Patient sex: M
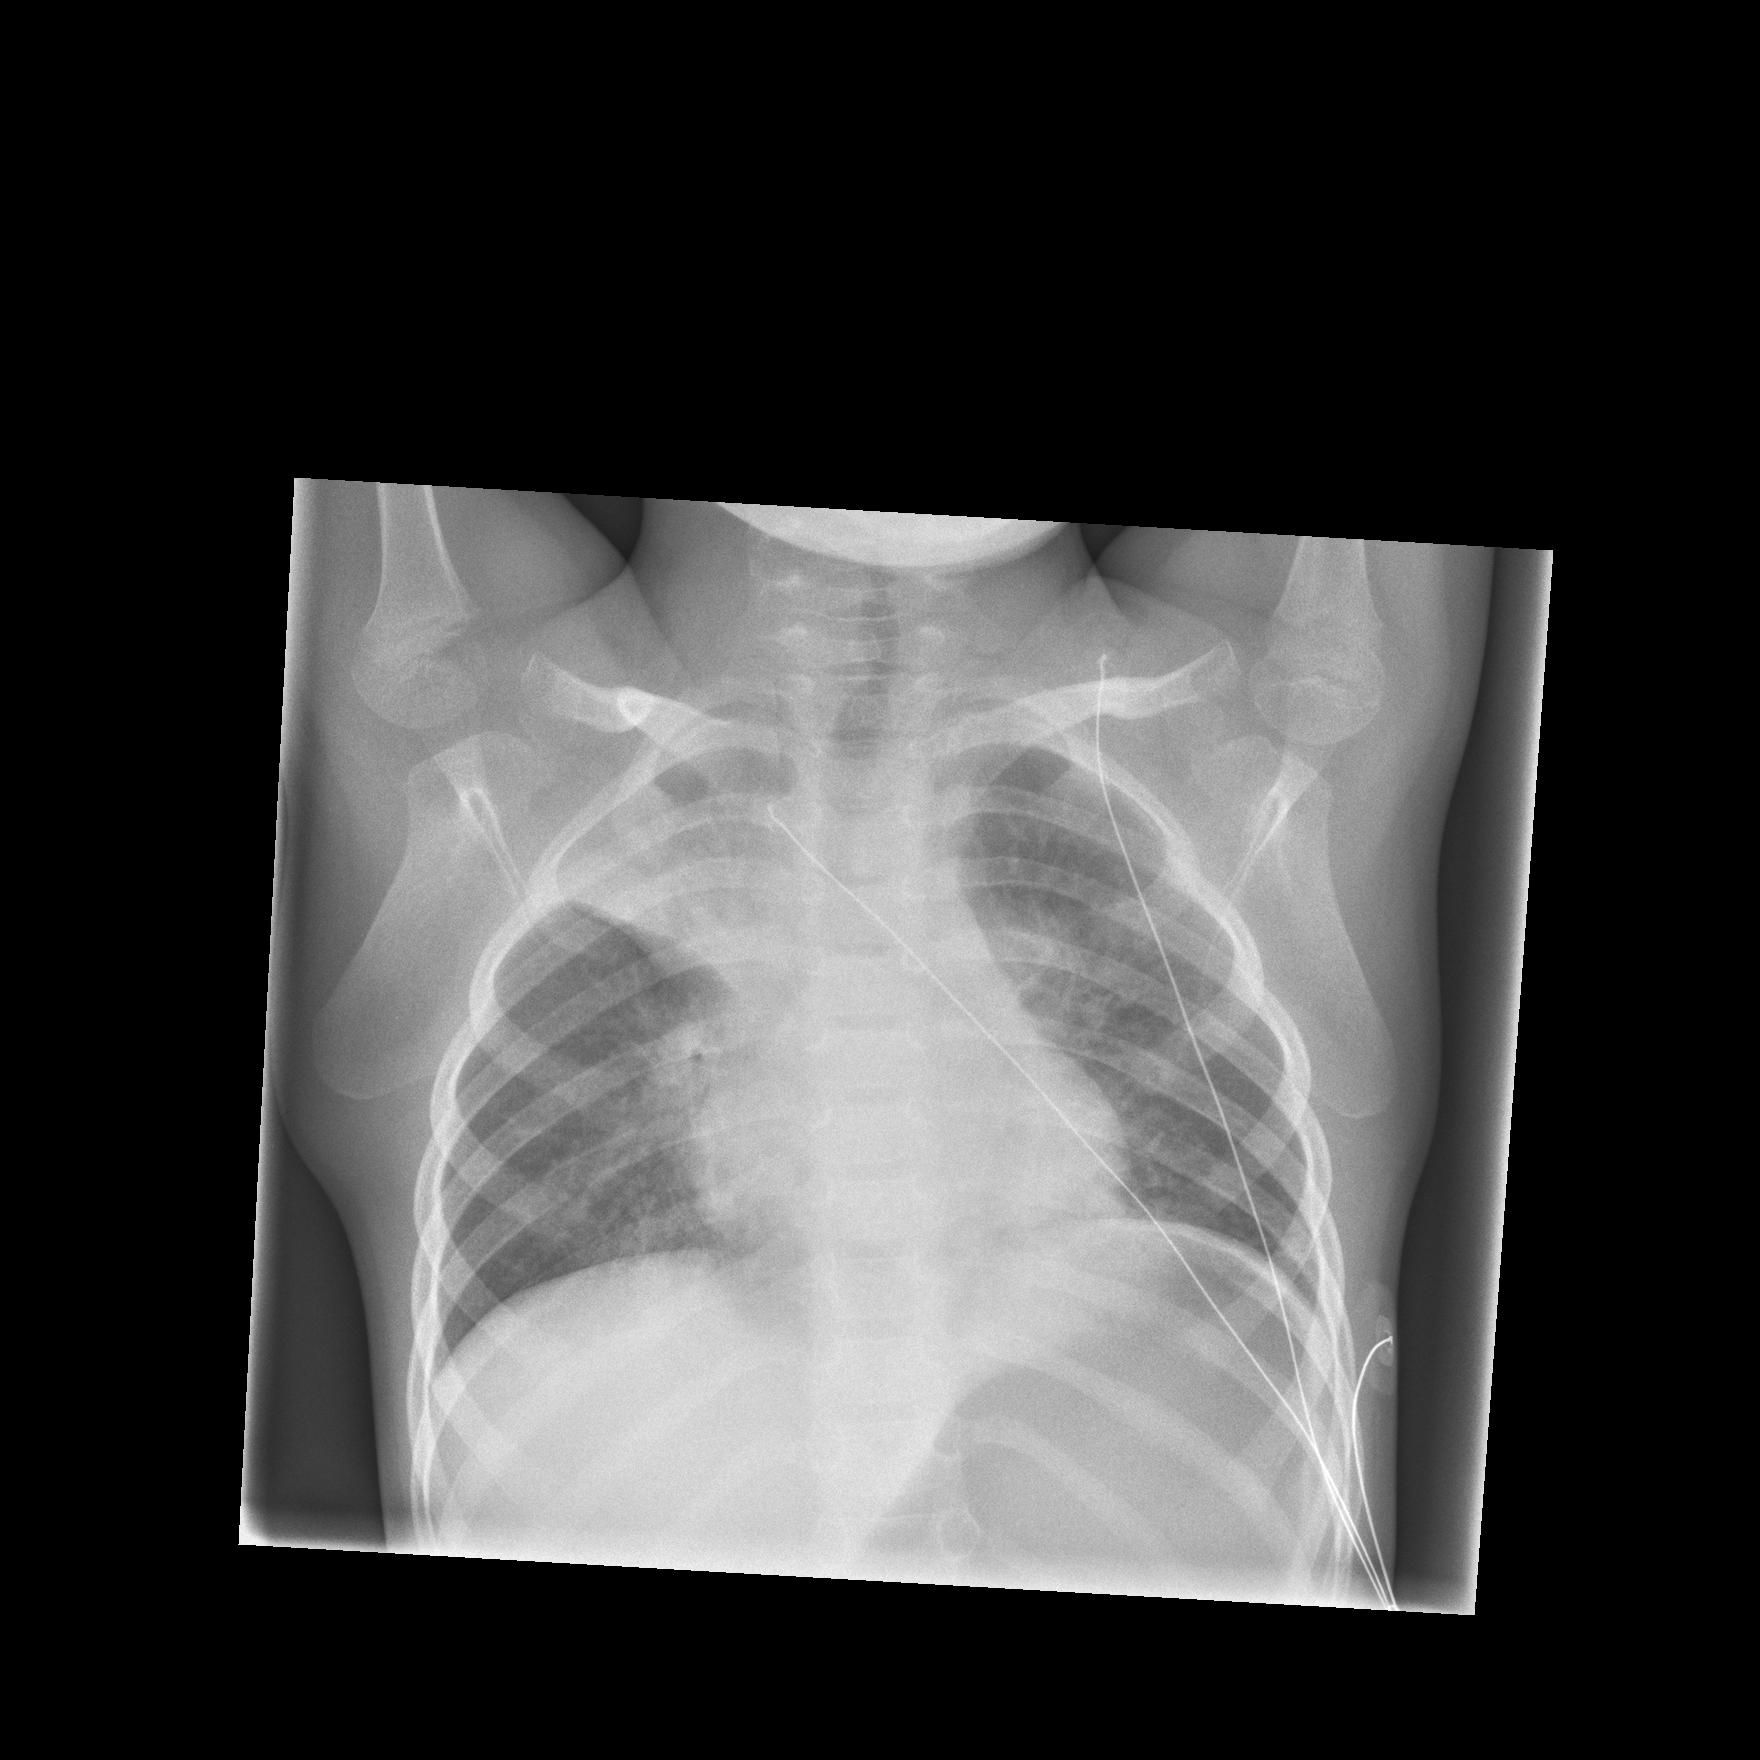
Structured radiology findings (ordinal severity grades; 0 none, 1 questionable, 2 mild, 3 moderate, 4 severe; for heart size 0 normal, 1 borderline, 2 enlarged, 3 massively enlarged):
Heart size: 1
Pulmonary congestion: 0
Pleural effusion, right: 0
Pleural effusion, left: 0
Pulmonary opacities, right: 1
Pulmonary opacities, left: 2
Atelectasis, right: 4
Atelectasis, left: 0